Question: Java 6's mergesort implementation in 'Arrays.java' uses an insertion-sort if the array length is less than some threshold. This value is hard-coded to 7. As the algorithm is recursive, this eventually happens many times for a large array. The canonical <URL> does not do this, just using merge-sort all the way down until there is only 1 element in the list.
Is this an optimisation? If so, how is it supposed to help? And why '7'? The insertion sort (even of '<=7' things) increases the number of comparisons required to sort a large array dramatically - so will add cost to a sort where 'compareTo()' calls are slow.

(x-axis is 'size of array', y-axis is '# of comparisons', for different values of 'INSERTIONSORT_THRESHOLD')
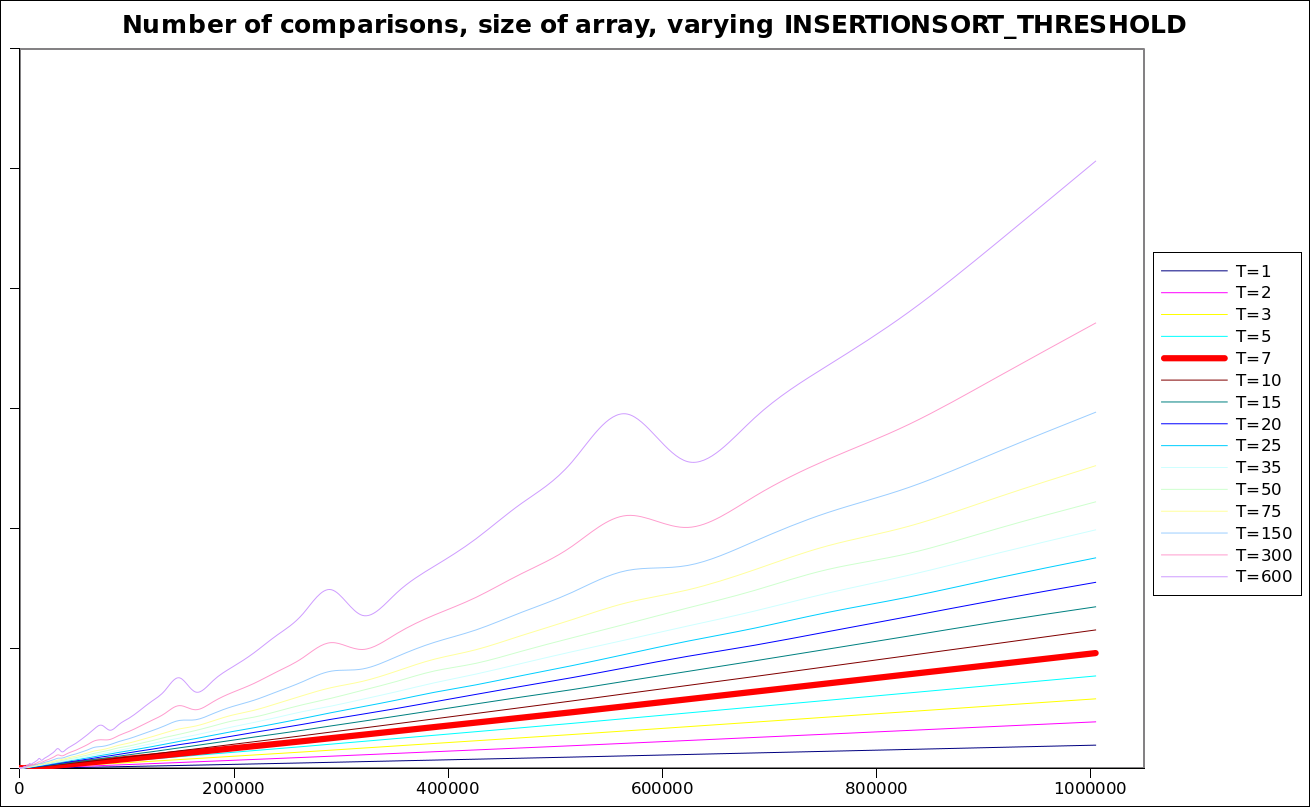
Answer: Yes this is intentional. While the Big-O of mergesort is less than that of quadratic sorts such as insertion sort, the operations it does are more complex and thus slower.
Consider sorting an array of length 8. Merge sort makes ~14 recursive calls to itself in addition to 7 merge operations. Each recursive call contributes some non-trivial overhead to the run-time. Each merge operation involves a loop where index variables must be initialized, incremented, and compared, temporary arrays must be copied, etc. All in all, you can expect well over 300 "simple" operations.
On the other hand, insertion sort is inherently simple and uses about 8^2=64 operations which is much faster.
Think about it this way. When you sort a list of 10 numbers by hand, do you use merge sort? No, because your brain is much better at doing simple things like like insertion sort. However if I gave you a year to sort a list of 100,000 numbers, you might be more inclined to merge sort it.
As for the magic number 7, it is empirically derived to be optimal.
EDIT: In a standard insertion sort of 8 elements, the worst case scenario leads to ~36 comparisons. In a canonical merge sort, you have ~24 comparisons. Adding in the overhead from the method calls and complexity of operations, insertion sort should be faster. Additionally if you look at the average case, insertion sort would make far fewer comparisons than 36.